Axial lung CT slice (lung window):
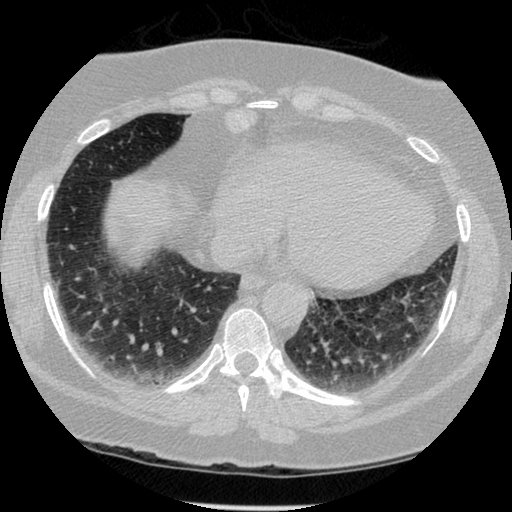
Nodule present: no